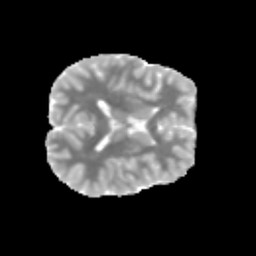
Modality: MD
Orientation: axial
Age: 11
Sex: male
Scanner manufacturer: siemens
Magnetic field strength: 3 T
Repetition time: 3.8 s
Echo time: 0.07 s